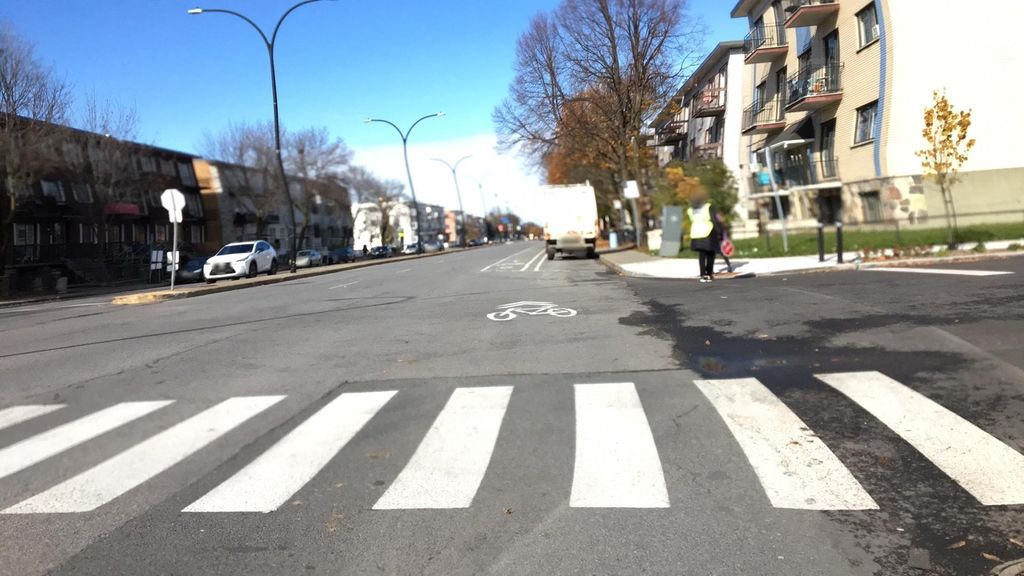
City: montreal